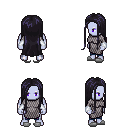
a pixel art fantasy rpg character, male body template, dark elf, purple skin, chain mail, magenta pants, raven extra-long hairstyle, white cloth bracers, white slippers, four views (front, back, left, right), 2x2 character sprite sheet, small pixel art, hard edges, no anti-aliasing